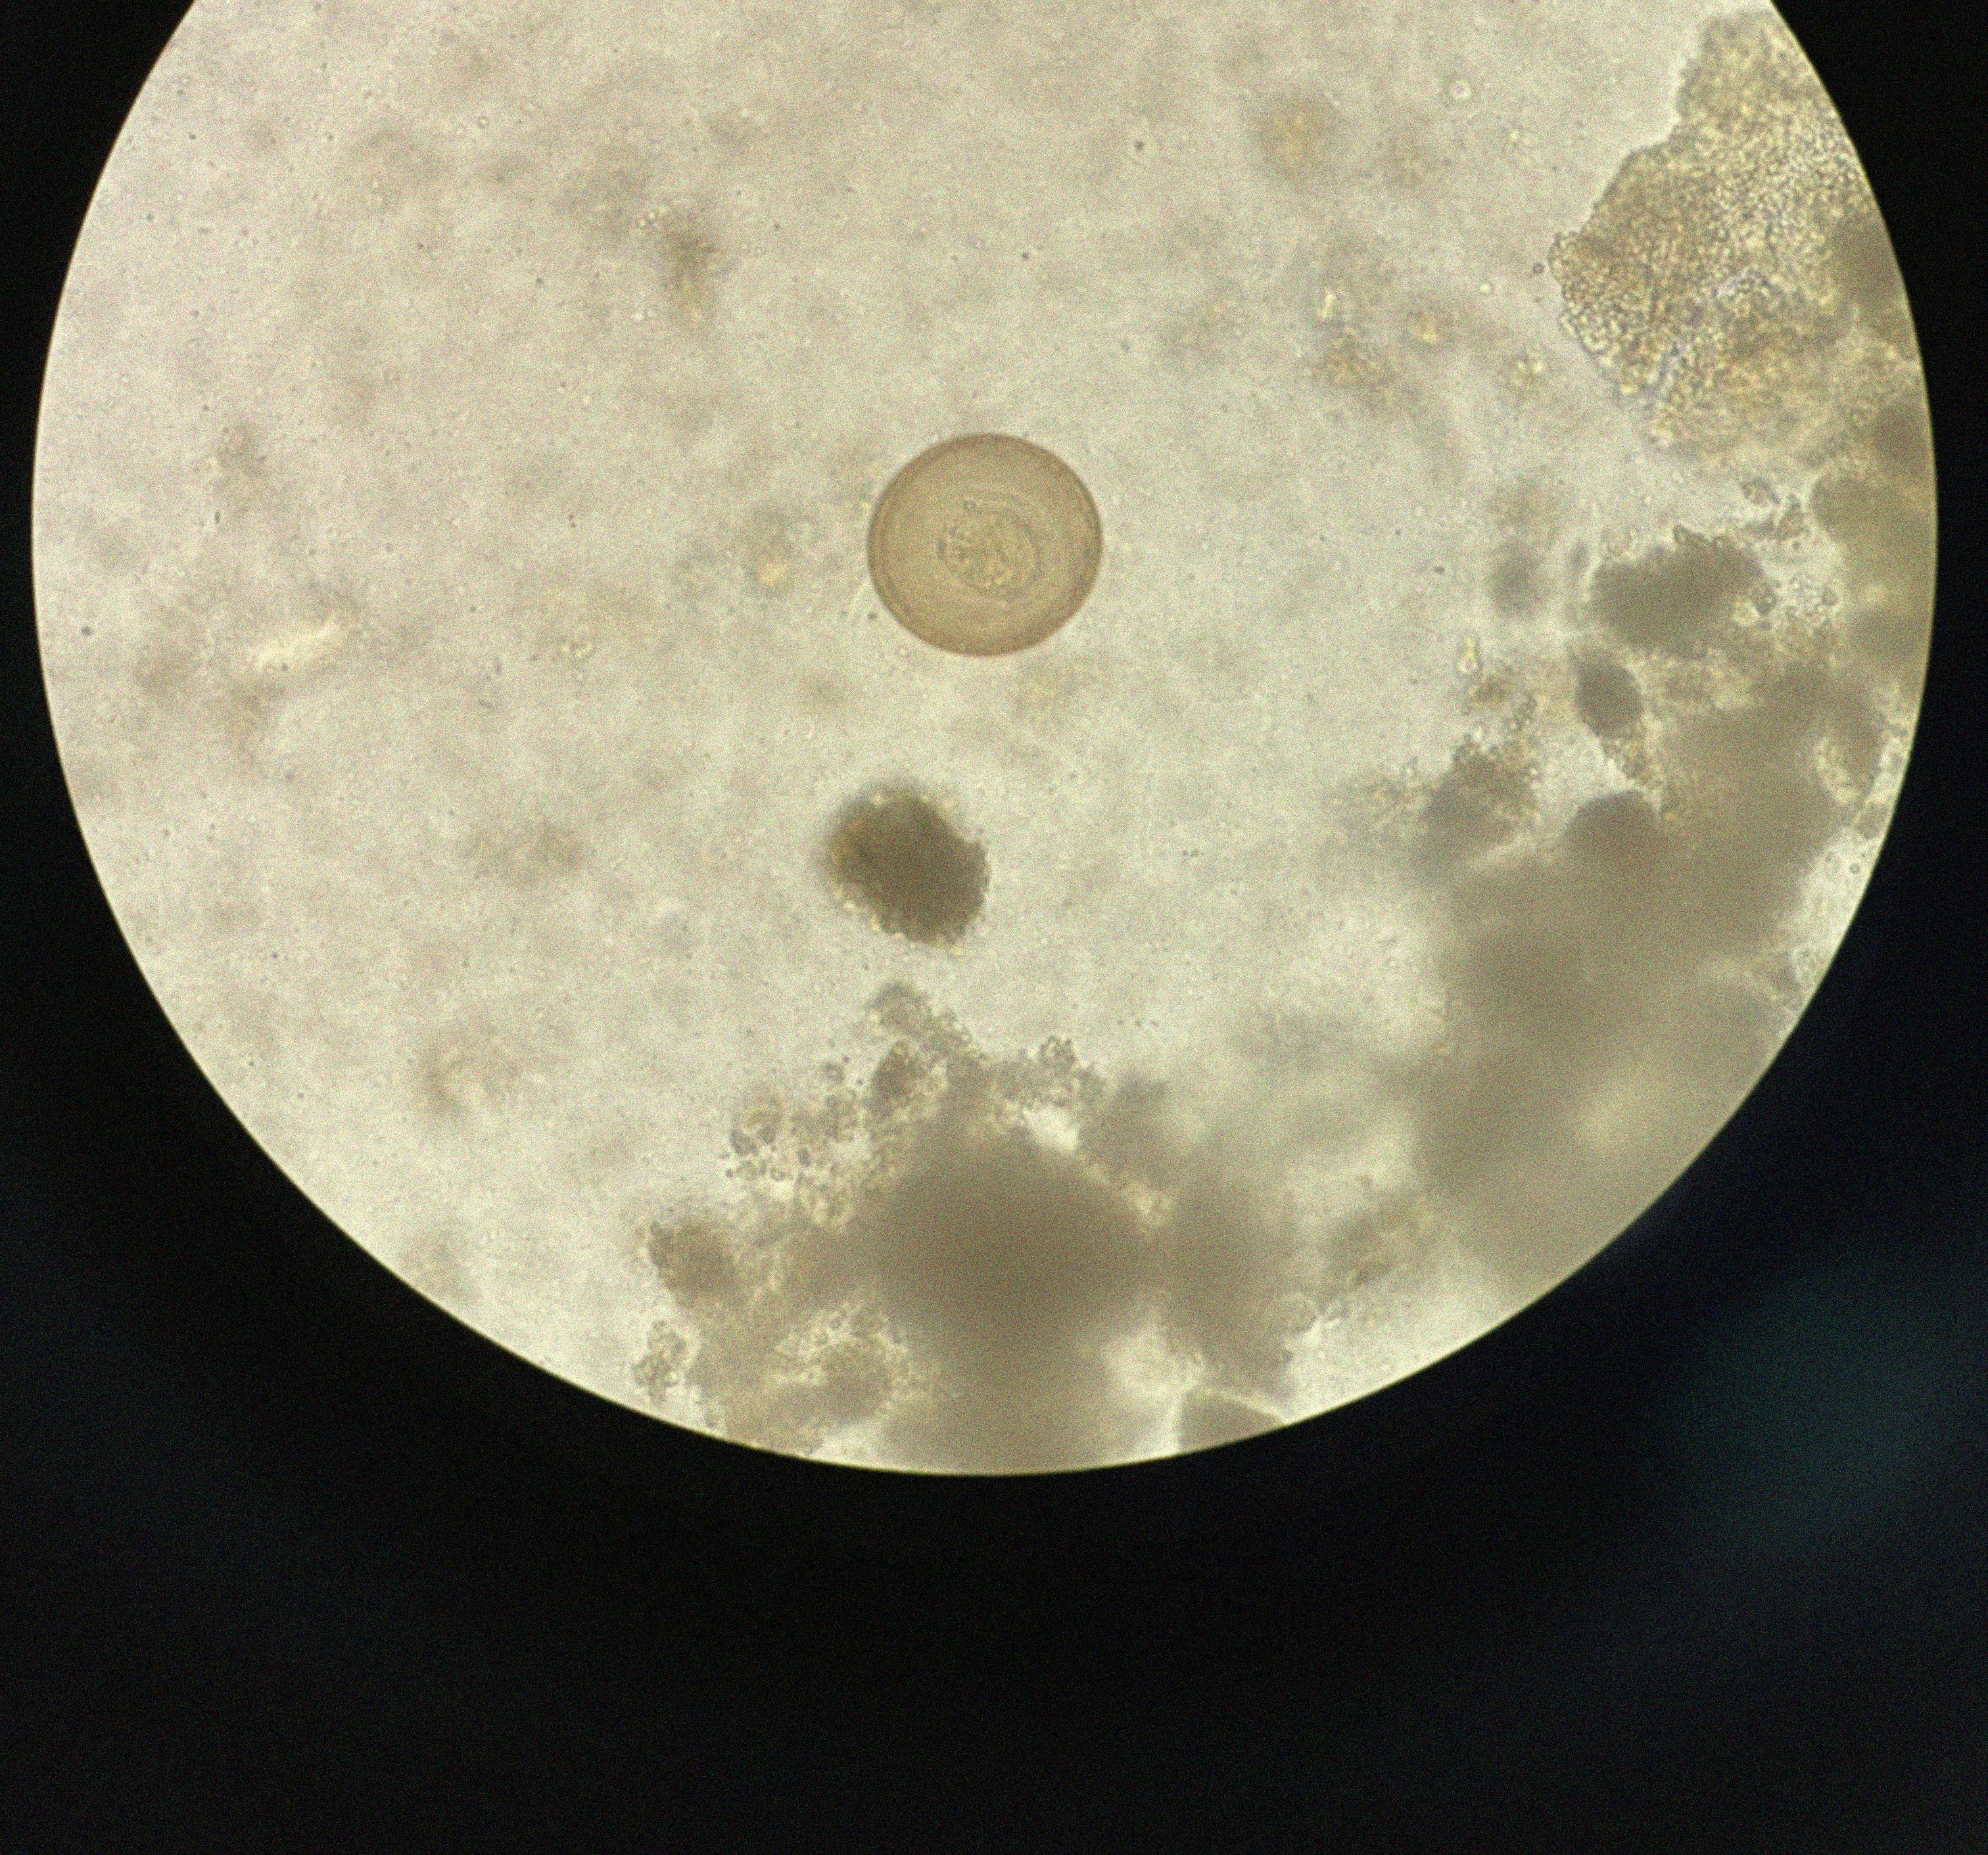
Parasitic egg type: Hymenolepis diminuta